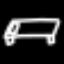
Label: bed